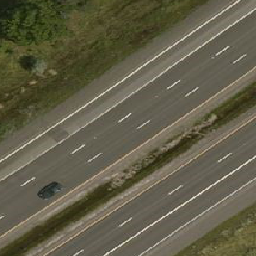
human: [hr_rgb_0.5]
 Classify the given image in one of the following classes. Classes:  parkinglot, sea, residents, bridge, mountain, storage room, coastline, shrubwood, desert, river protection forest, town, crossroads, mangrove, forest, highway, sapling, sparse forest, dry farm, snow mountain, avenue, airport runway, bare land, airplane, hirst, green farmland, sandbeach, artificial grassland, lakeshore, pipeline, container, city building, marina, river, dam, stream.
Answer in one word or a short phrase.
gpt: highway